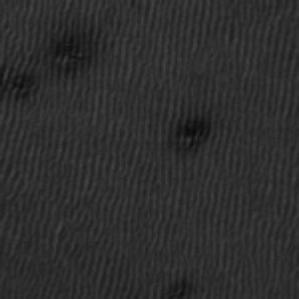
Label: frost